Question: I have a calendar design in which i would like to list the saved calendar events based on priority in a same listview. I need to differentiate each priority with different colors eg:red-high, yellow-medium and green-low. I have to place all the three priorities in a single list view as below. How to achieve it? Any Help is appreciated and Thanks in advance...

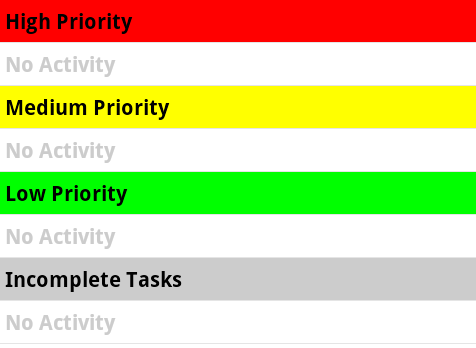
Answer: If you have the events saved in the db with the field "priority" you can create a custom CursorAdapter and set the background coulor of each line based on the field priority value.